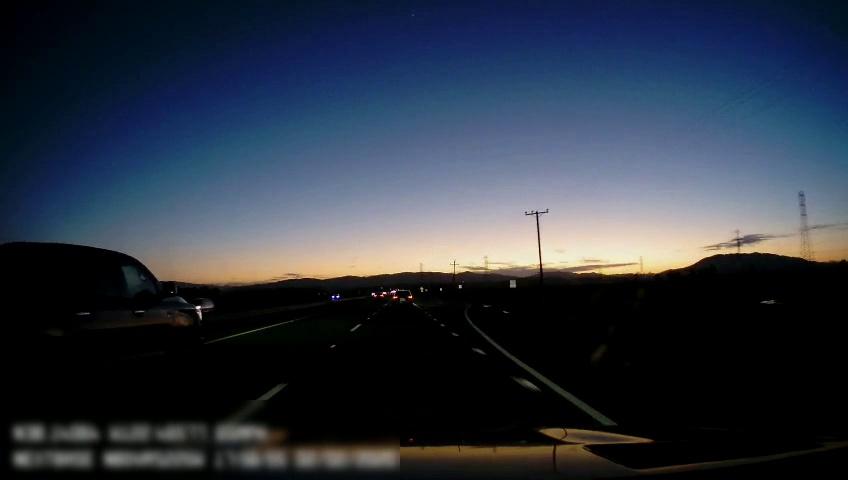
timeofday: Dusk/Dawn/Twilight
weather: Sunny
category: Drivable Space
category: Vehicles | Car
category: Vehicles | Car
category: Vehicles | SUV
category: Vehicles | Truck
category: Lanes | Alternate Lane
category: Lanes | Current Lane
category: Lanes | Current Lane
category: Lanes | Current Lane